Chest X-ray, PA view. Patient: 50 years old, sex F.
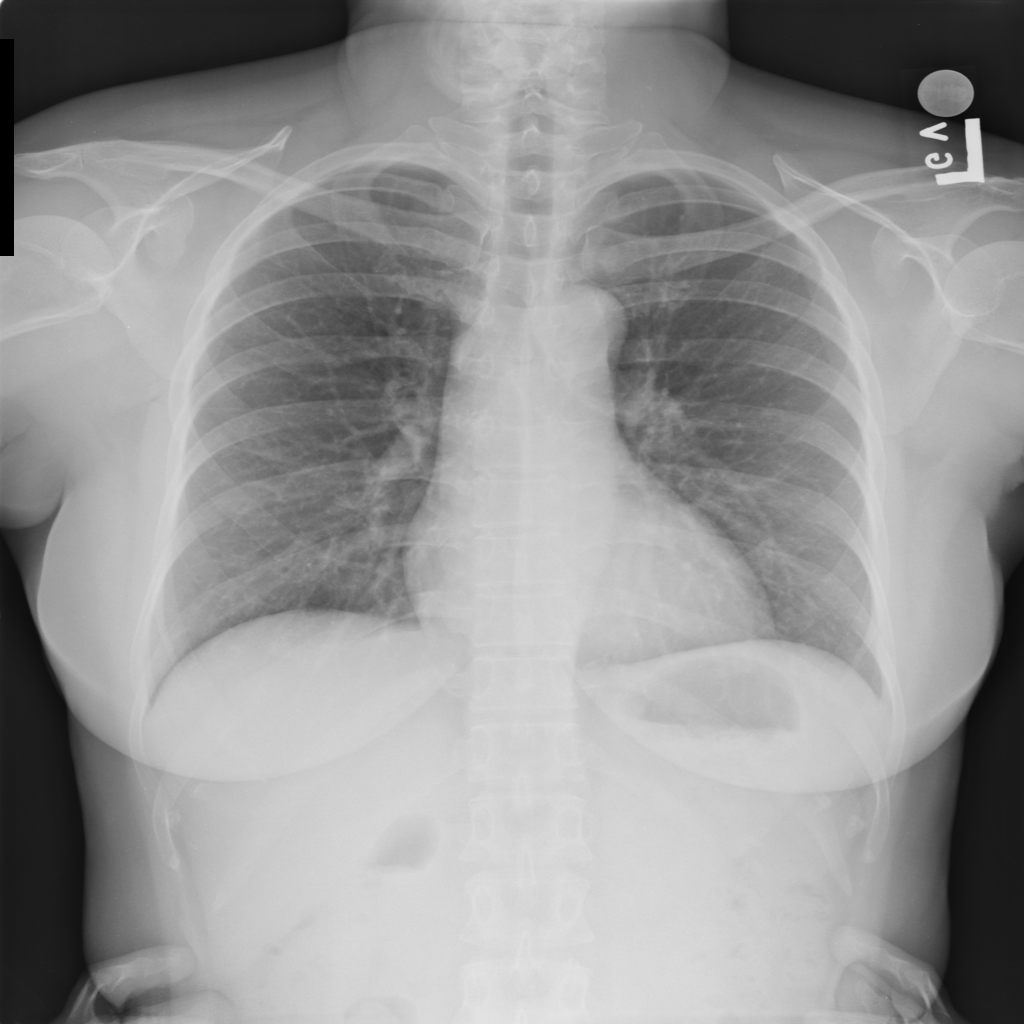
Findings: Cardiomegaly